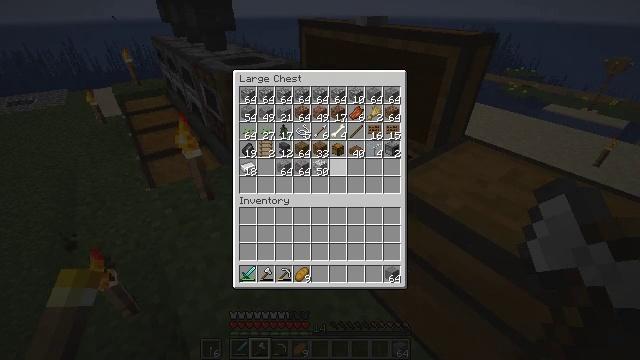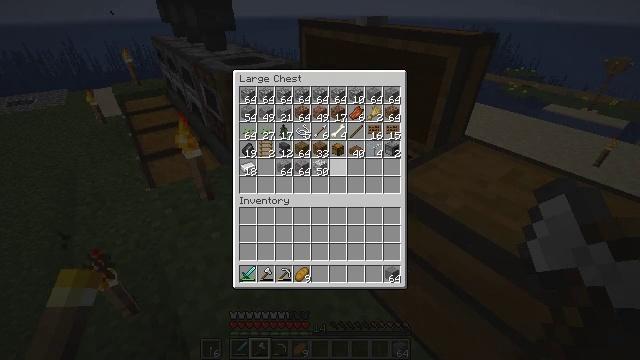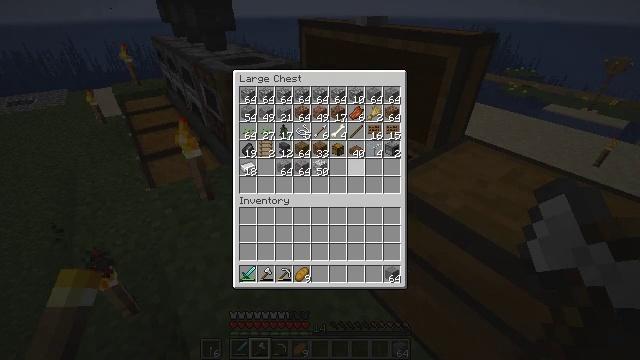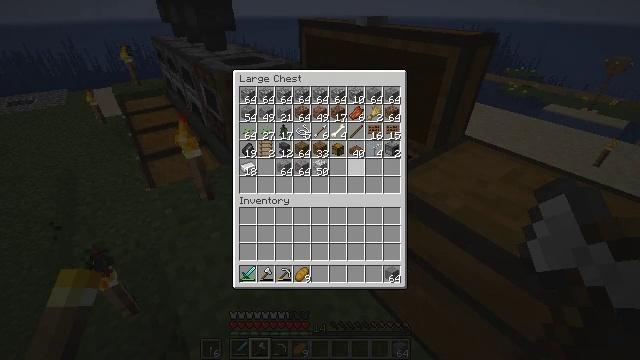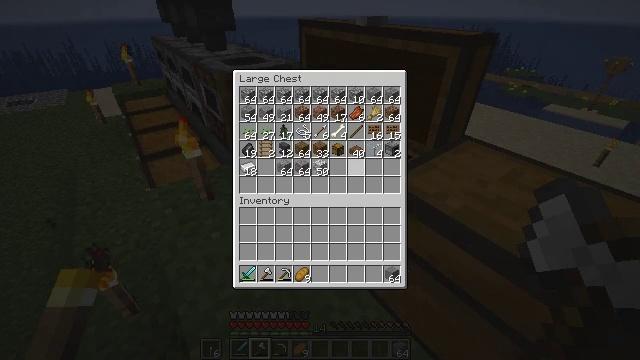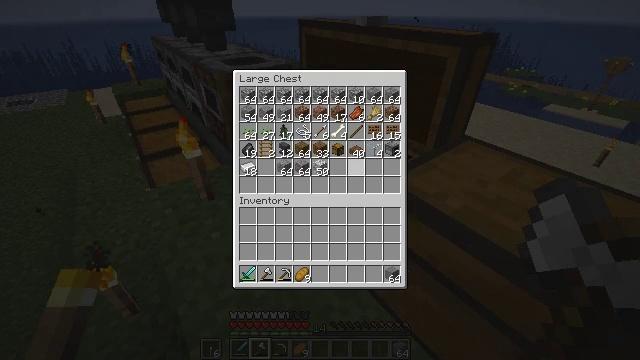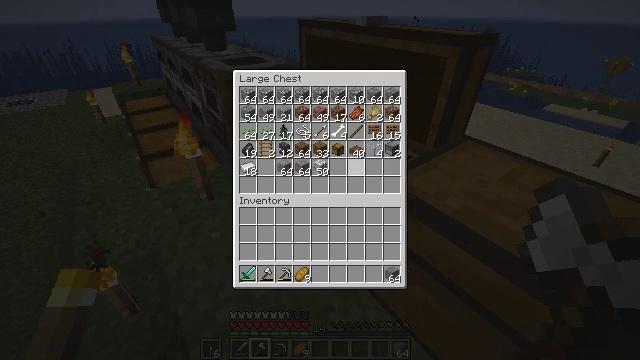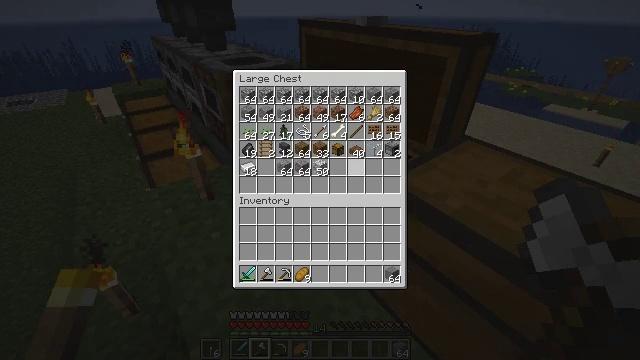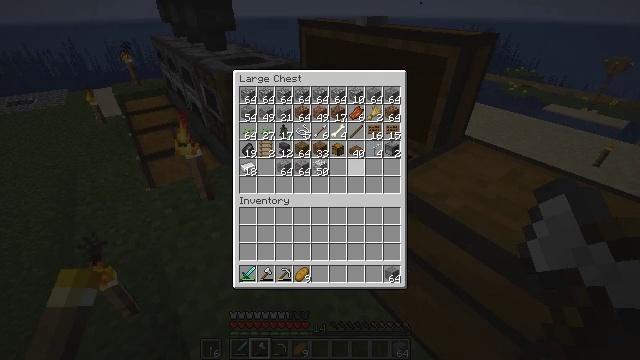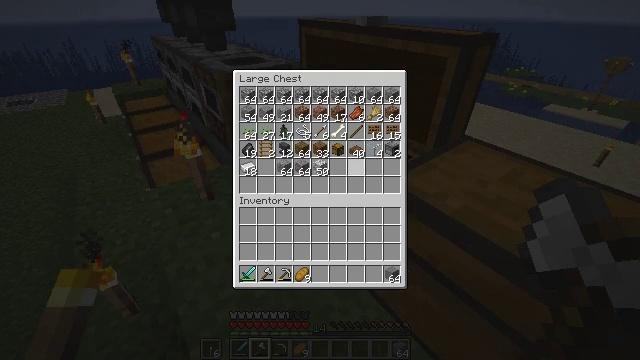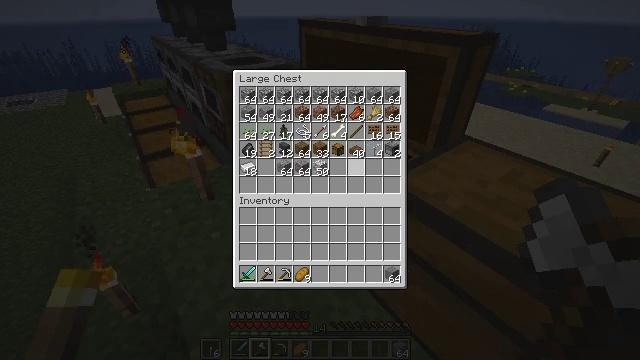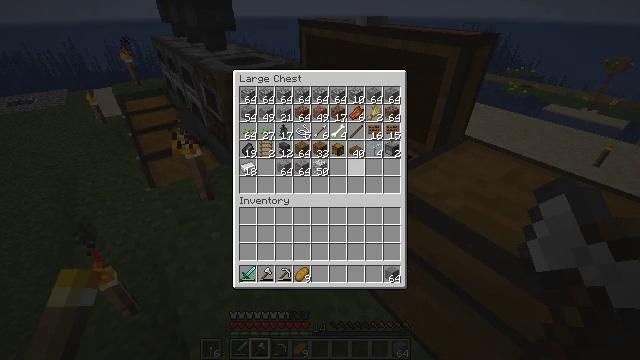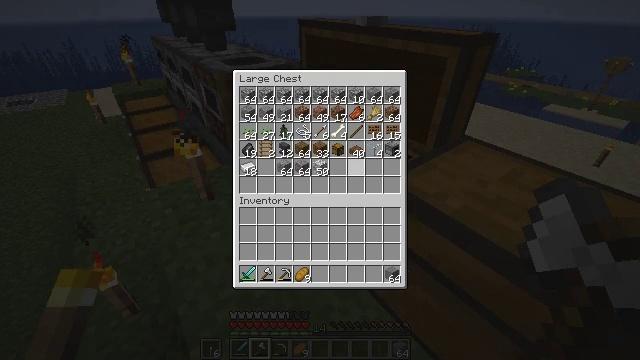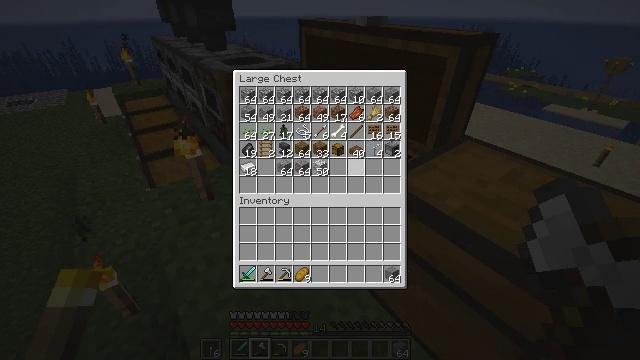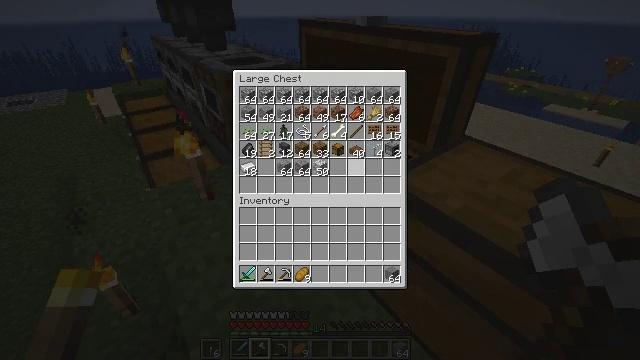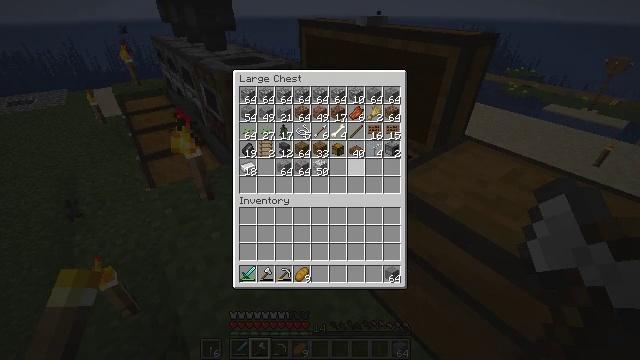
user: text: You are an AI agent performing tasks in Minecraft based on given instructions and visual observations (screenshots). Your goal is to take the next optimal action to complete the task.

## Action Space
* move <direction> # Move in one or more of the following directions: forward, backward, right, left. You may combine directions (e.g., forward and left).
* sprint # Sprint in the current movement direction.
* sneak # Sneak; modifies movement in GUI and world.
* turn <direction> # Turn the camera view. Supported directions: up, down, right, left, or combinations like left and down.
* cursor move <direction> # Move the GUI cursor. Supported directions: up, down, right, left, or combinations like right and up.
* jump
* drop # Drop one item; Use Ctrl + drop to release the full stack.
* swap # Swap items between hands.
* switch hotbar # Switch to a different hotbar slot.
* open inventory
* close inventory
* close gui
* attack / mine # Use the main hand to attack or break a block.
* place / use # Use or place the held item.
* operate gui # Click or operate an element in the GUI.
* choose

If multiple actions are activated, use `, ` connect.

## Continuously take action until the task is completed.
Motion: motion action
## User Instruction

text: Collect the grass block using a shovel.
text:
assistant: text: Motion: no_op
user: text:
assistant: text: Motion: no_op
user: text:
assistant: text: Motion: no_op
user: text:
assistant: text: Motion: no_op
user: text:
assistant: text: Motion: no_op
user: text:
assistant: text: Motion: no_op
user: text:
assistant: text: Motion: no_op
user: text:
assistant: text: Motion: no_op
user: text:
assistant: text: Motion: no_op
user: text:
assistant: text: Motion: no_op
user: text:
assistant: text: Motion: no_op
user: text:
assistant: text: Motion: no_op
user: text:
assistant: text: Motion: no_op
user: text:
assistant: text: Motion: no_op
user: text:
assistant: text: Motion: no_op
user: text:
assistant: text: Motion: no_op
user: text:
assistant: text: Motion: no_op
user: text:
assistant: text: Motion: no_op
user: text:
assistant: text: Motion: no_op
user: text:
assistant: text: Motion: no_op
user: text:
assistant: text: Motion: no_op
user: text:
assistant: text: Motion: no_op
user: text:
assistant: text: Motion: sneak
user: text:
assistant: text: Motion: sneak
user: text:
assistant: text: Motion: sneak
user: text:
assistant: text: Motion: sneak
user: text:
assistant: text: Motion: sneak
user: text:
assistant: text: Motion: sneak
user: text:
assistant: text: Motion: sneak
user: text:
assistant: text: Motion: sneak